Interaction volume radius: 5 \u00c5
Interaction volume height: 25 \u00c5
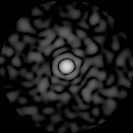
Disorder parameter: 0.8259